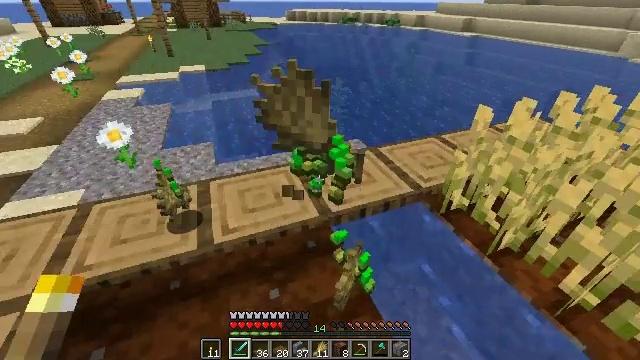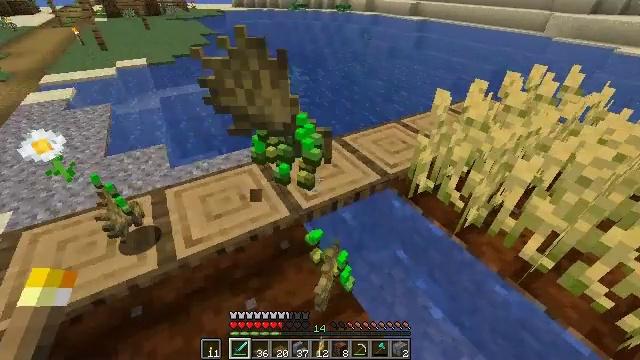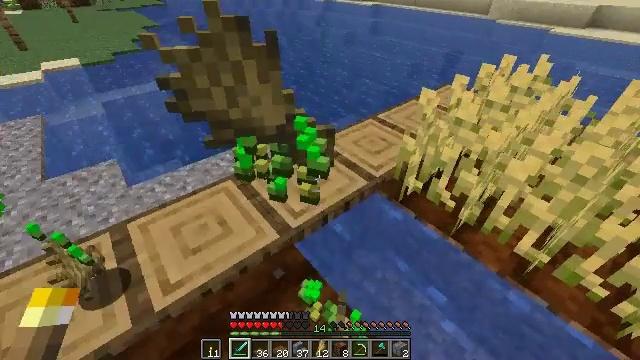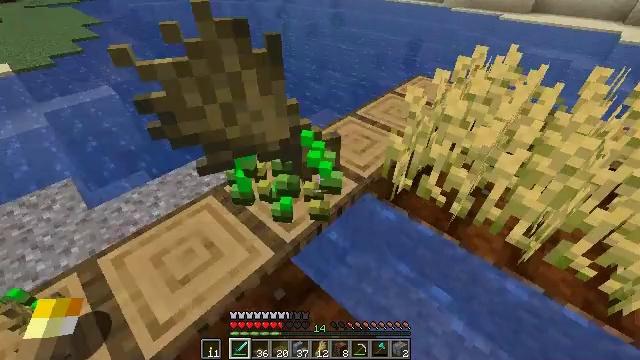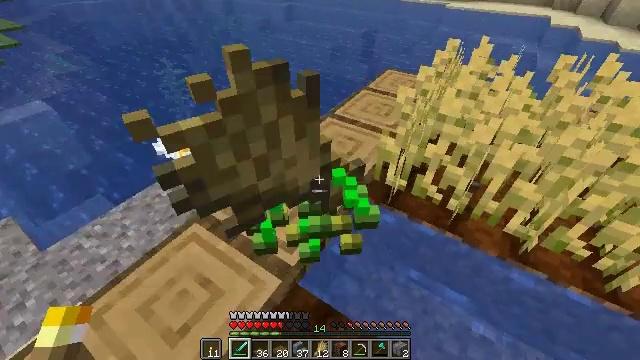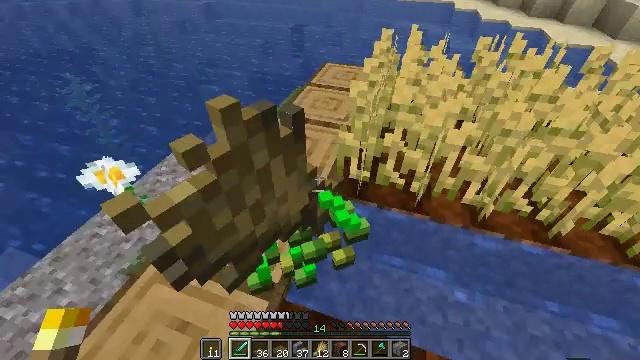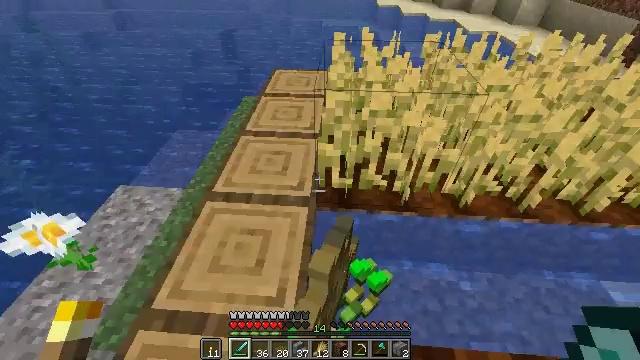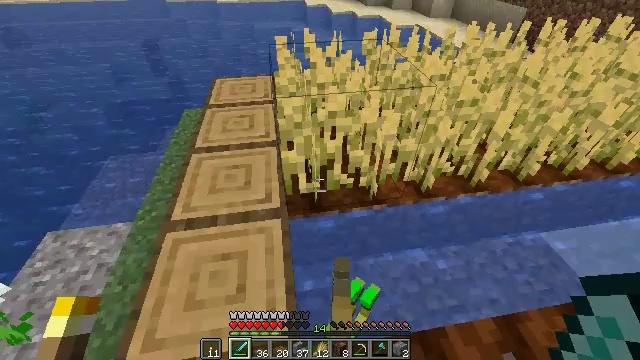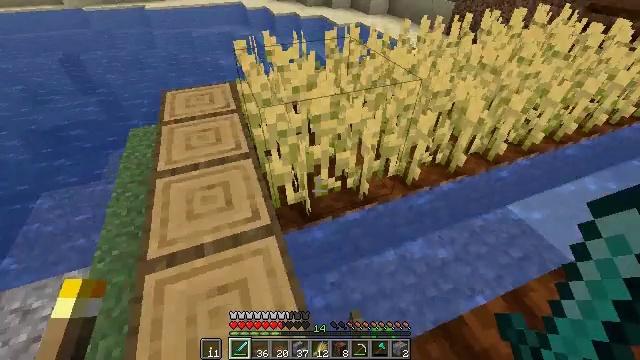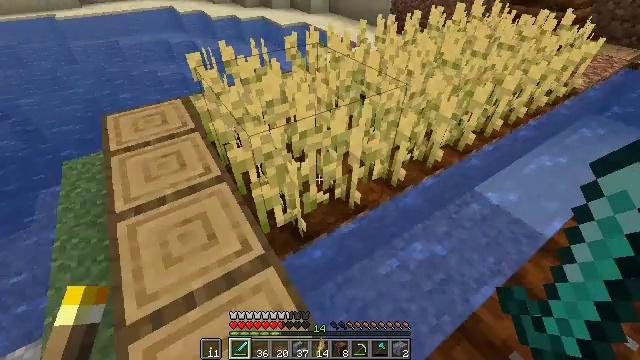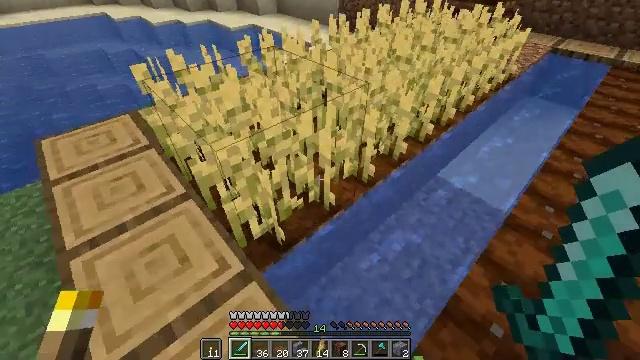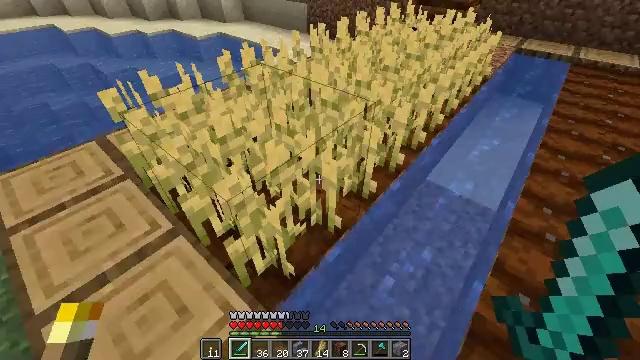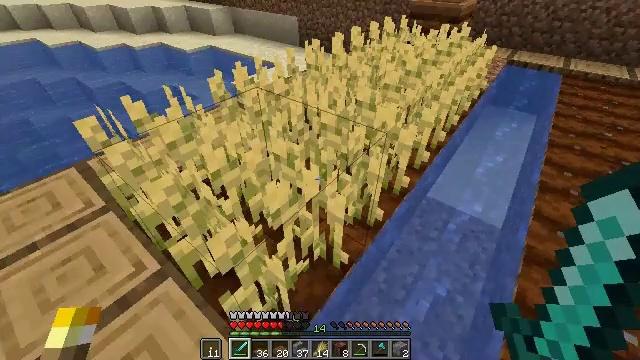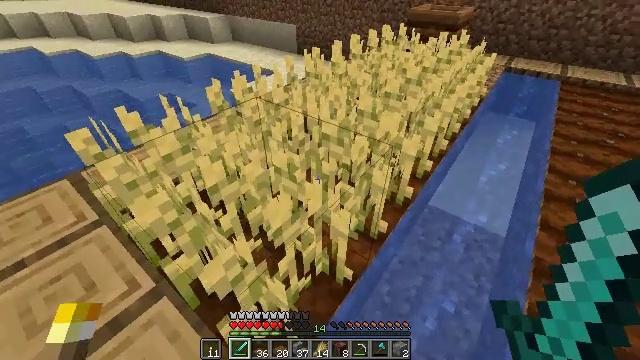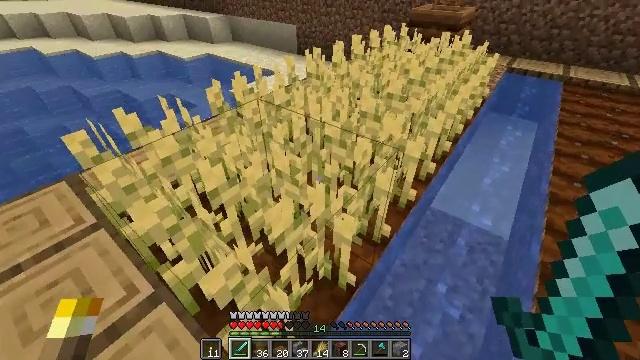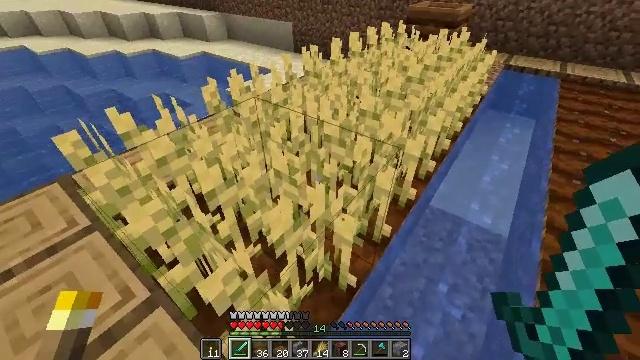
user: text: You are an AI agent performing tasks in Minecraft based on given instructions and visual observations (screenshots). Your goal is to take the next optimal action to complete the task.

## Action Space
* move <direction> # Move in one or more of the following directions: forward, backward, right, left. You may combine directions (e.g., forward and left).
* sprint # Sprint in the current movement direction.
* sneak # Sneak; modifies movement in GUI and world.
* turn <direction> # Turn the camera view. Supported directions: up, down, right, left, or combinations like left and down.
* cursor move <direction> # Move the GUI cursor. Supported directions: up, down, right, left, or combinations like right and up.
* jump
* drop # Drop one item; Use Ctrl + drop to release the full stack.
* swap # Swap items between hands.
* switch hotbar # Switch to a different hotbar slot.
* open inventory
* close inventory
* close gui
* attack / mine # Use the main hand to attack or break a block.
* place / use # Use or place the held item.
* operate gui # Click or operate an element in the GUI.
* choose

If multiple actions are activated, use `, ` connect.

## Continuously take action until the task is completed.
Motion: motion action
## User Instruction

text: Gather wheat by left-clicking on it.
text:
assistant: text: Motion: move forward and move left, turn right and down
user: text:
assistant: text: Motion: move forward and move left, turn right and down
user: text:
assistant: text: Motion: move forward and move left, turn right and down
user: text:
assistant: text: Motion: move forward and move left, turn right and down
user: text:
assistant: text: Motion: move forward and move left, turn right
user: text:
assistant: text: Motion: move forward and move left, turn right
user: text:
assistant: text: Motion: move forward and move left, turn right
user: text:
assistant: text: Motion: move forward and move left, turn right
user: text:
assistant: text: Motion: move forward and move left, turn right
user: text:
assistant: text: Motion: move forward and move left, turn right
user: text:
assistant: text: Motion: move forward, turn right
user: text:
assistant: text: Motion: move forward, turn right and up
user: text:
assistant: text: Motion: turn up
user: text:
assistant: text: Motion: no_op
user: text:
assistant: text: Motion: no_op
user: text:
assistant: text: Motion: turn right and down
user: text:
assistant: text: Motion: turn left and down
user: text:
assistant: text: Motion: turn left and down, attack / mine
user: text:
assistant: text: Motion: turn left, attack / mine
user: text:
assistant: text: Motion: move left, turn left, attack / mine
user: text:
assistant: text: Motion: move left, turn left and up, attack / mine
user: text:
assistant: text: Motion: move left, turn up
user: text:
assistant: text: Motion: move left, turn right and up
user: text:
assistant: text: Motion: move left, turn right and up, attack / mine
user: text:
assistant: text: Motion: move forward and move left, turn right and up, attack / mine
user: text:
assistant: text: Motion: move forward and move left, turn right, attack / mine
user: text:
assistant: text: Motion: move forward and move left, turn right, attack / mine
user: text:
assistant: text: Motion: move forward and move left, turn right, attack / mine
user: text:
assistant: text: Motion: turn right, attack / mine
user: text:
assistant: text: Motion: turn right, attack / mine